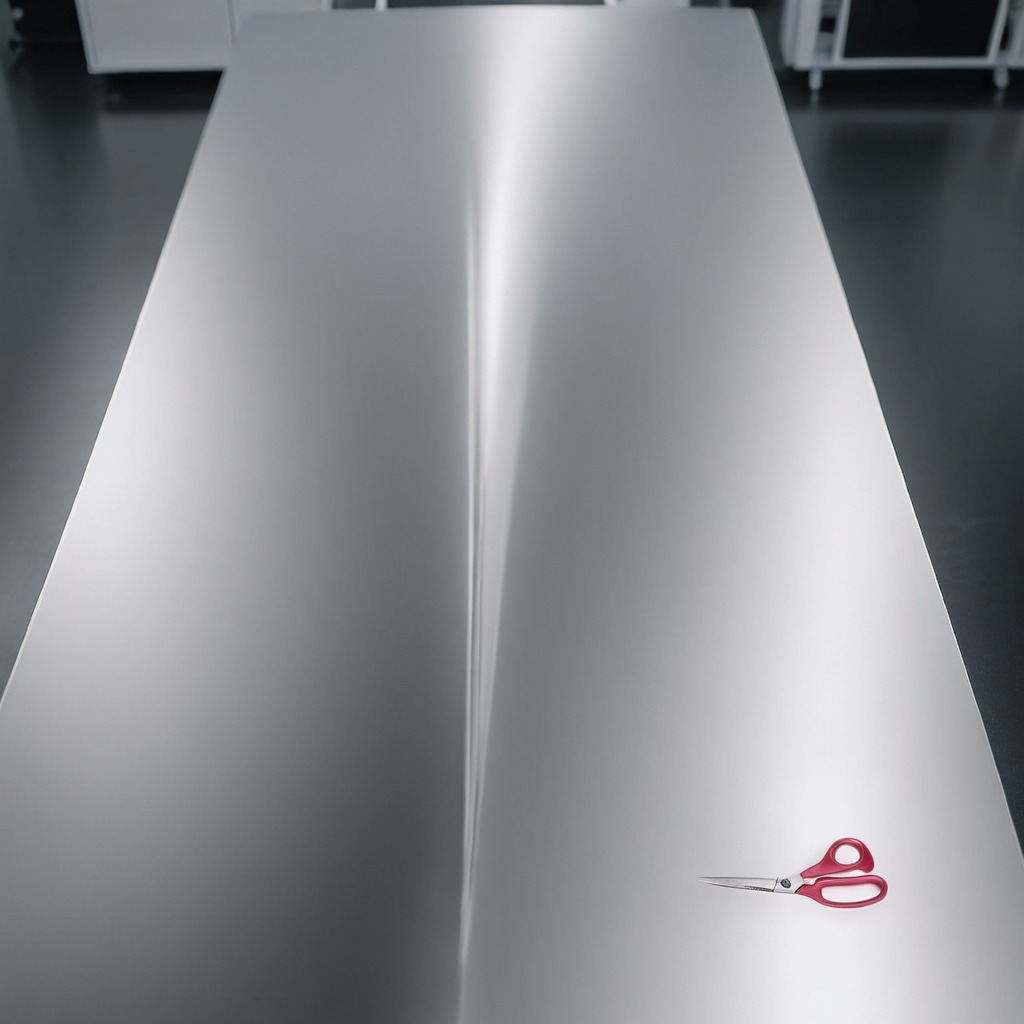
A scissor is lying on a stainless steel table in a high-end prototyping lab.